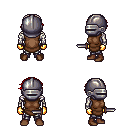
a pixel art fantasy rpg character, male body template, skeleton, brown tunic, metal pants, red short bangs hairstyle, metal helm, gold gloves, brown shoes, dagger, four views (front, back, left, right), 2x2 character sprite sheet, small pixel art, hard edges, no anti-aliasing